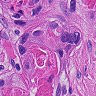
Metastatic tissue present: yes